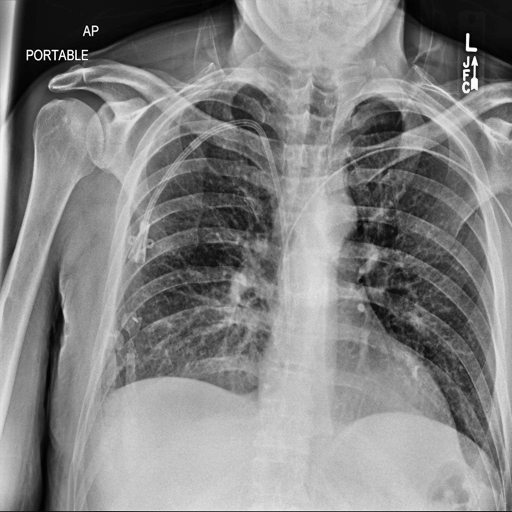
Finding: NORMAL